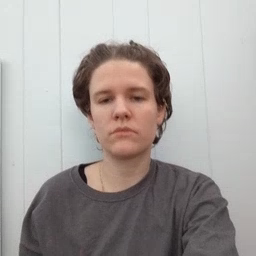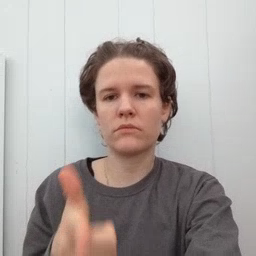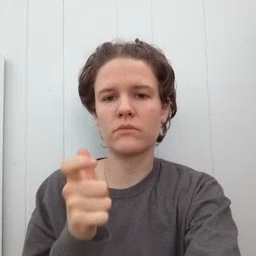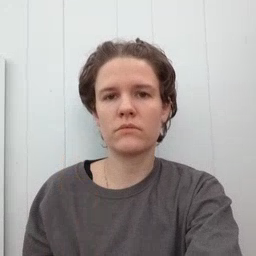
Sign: fast